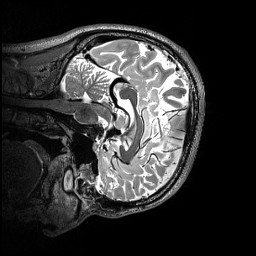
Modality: T2w
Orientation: sagittal
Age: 22
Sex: male
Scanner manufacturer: siemens
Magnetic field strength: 3 T
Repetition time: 3.2 s
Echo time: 0.565 s